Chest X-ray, AP view. Patient: 57 years old, sex M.
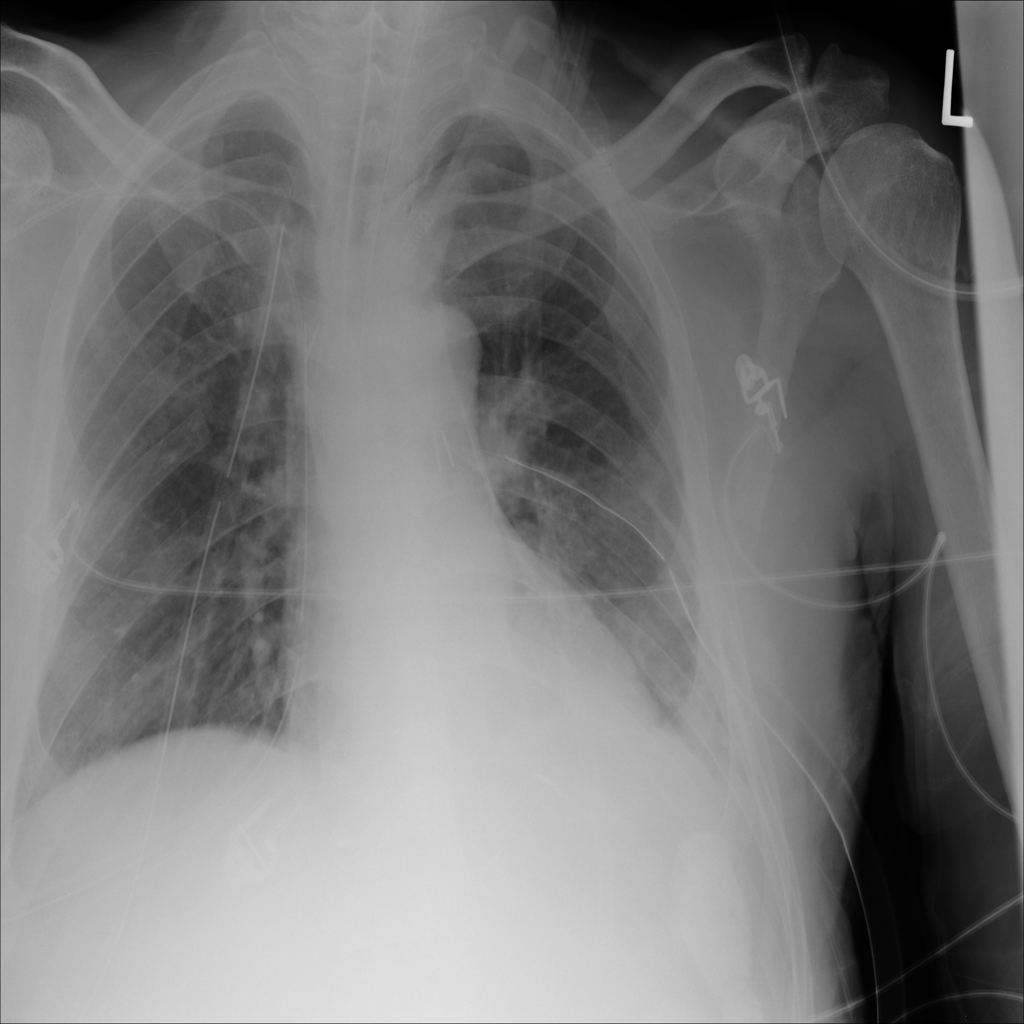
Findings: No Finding